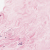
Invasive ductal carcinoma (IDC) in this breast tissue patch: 0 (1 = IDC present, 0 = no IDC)